Interaction volume radius: 5 \u00c5
Interaction volume height: 15 \u00c5
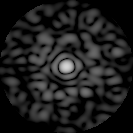
Disorder parameter: 0.8859